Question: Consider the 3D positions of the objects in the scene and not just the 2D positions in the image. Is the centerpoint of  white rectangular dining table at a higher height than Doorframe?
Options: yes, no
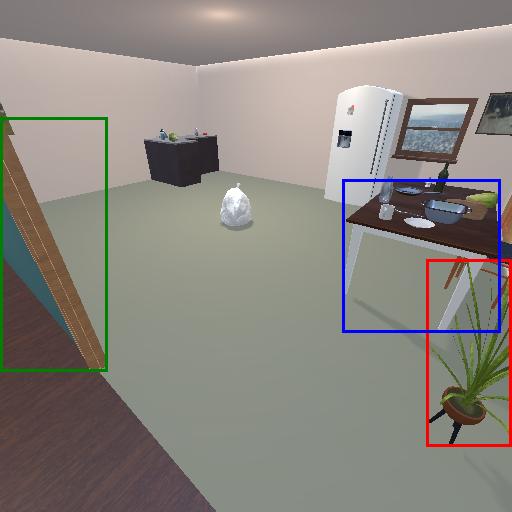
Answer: yes